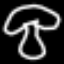
Label: mushroom